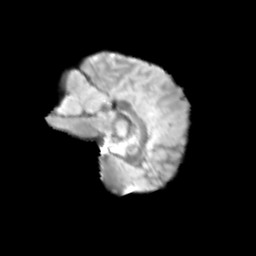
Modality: T2w
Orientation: sagittal
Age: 10
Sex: female
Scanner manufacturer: siemens
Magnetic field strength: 3 T
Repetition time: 3.8 s
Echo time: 0.07 s